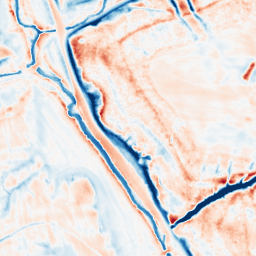
Category: multiscale
Decomposition family: dog_multiscale
Decomposition parameters: sigma_ratio: 1.6
n_scales: 5
base_sigma: 0.5
Upsampling method: edge_directed
Upsampling parameters: scale: 4
Upsampling scale: 4